Question: Count the number of objects in the diagram.
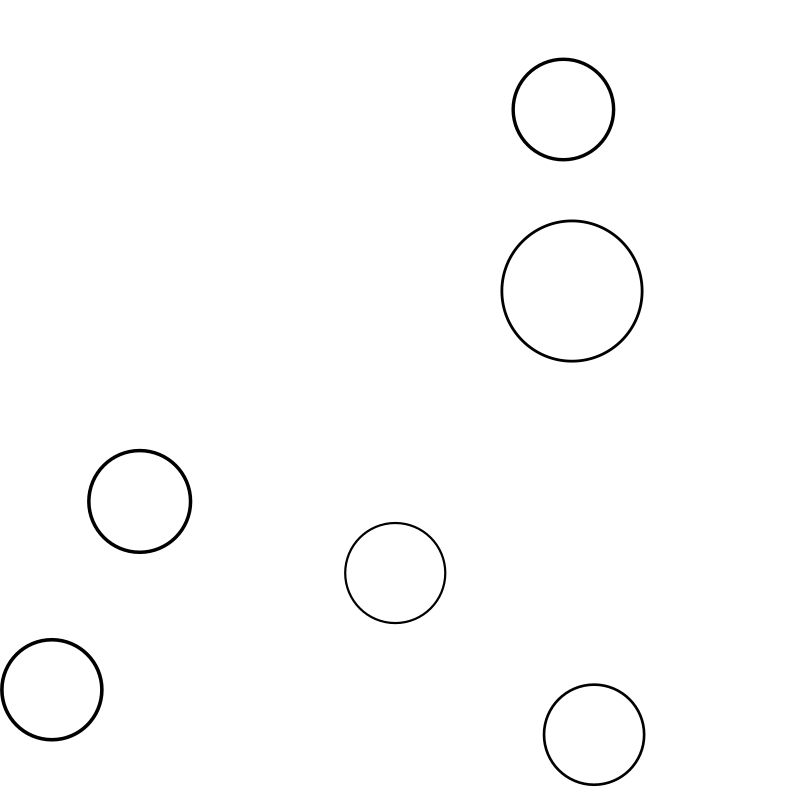
Answer: 6